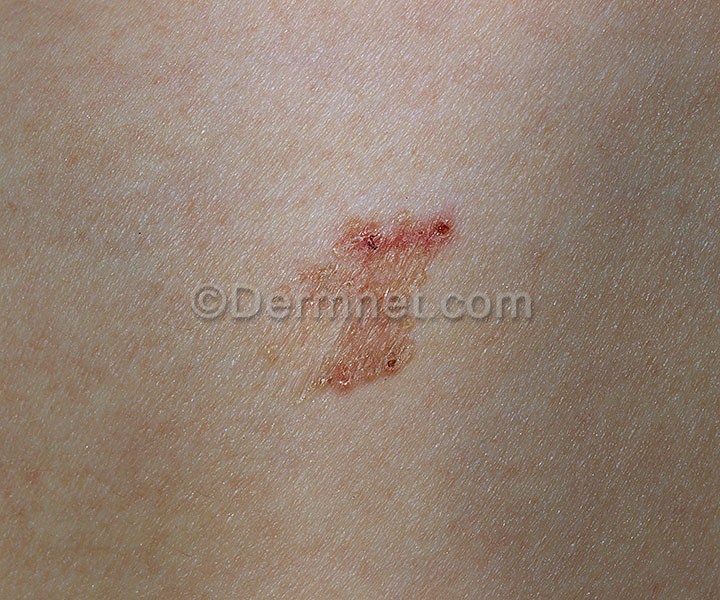
Disease: Actinic Keratosis Basal Cell Carcinoma and other Malignant Lesions